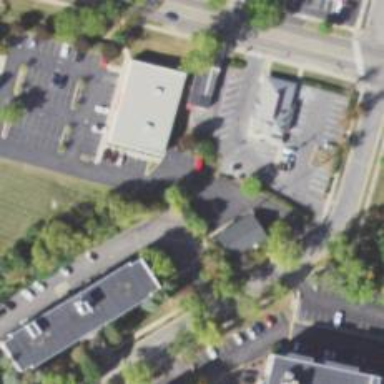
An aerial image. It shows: Healthcare clinic.